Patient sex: F
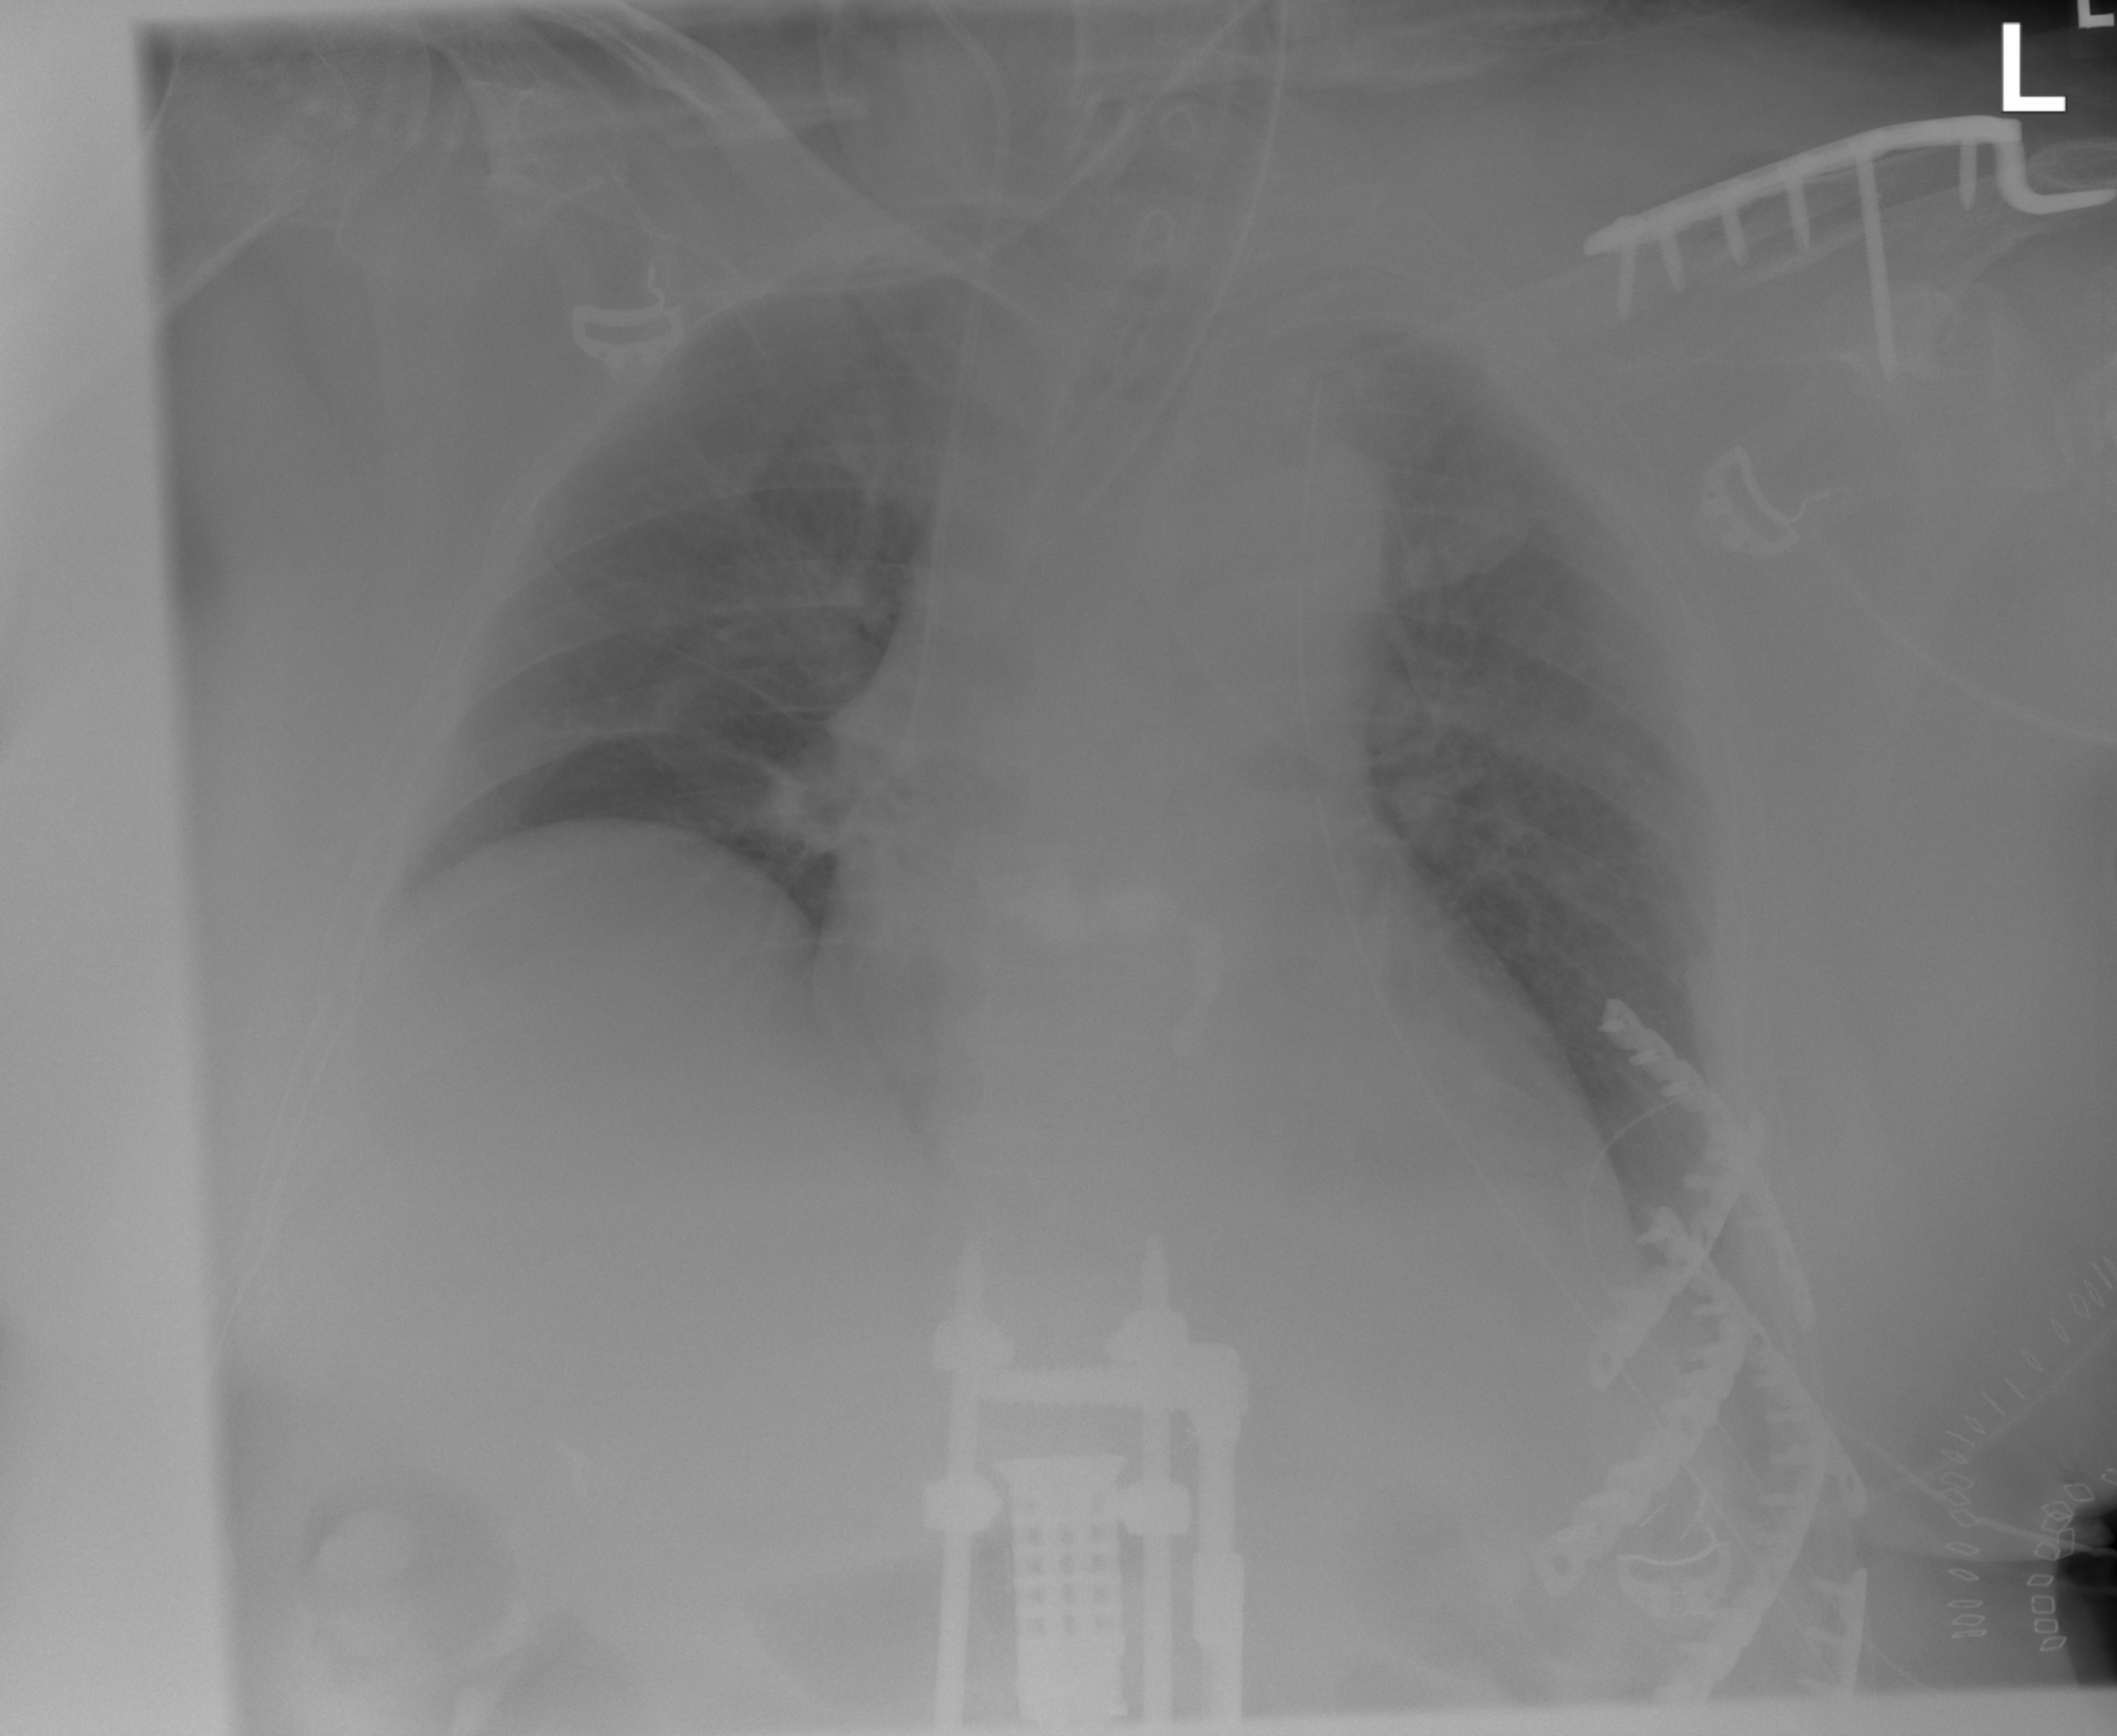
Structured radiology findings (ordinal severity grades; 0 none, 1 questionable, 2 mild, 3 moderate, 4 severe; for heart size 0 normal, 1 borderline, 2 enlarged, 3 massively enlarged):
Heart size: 0
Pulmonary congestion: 0
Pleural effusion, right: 0
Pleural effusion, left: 0
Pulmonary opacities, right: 0
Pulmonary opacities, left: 0
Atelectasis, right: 2
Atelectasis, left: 2